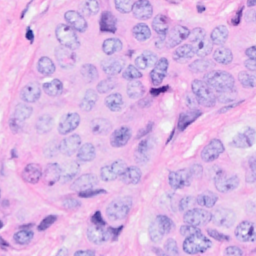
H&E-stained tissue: Breast